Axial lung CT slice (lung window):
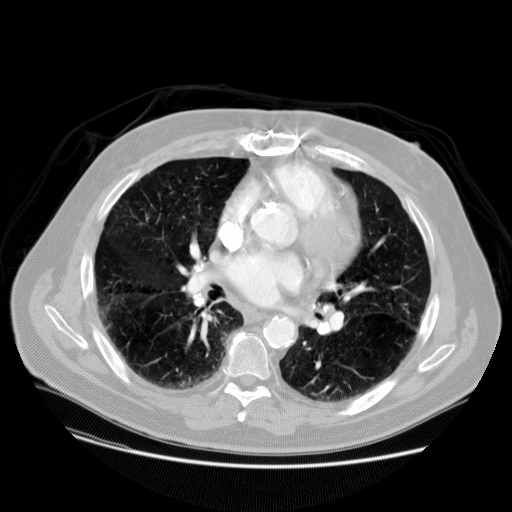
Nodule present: no